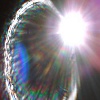
Label: sunburn